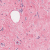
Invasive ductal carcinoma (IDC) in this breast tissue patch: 0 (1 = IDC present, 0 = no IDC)